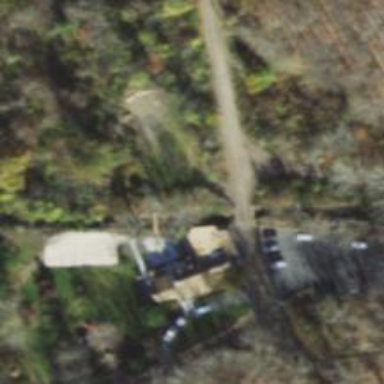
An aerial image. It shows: Residential road with bridge.